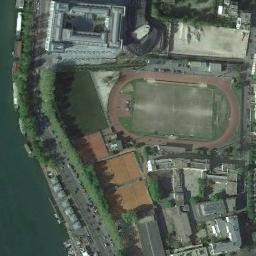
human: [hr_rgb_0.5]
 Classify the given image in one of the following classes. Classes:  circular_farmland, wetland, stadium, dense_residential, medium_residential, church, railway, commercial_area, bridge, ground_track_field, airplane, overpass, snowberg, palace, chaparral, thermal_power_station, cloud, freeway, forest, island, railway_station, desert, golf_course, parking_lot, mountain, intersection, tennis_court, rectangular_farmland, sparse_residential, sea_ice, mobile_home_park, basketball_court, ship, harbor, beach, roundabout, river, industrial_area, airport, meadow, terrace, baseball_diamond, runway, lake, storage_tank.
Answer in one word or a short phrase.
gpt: ground_track_field